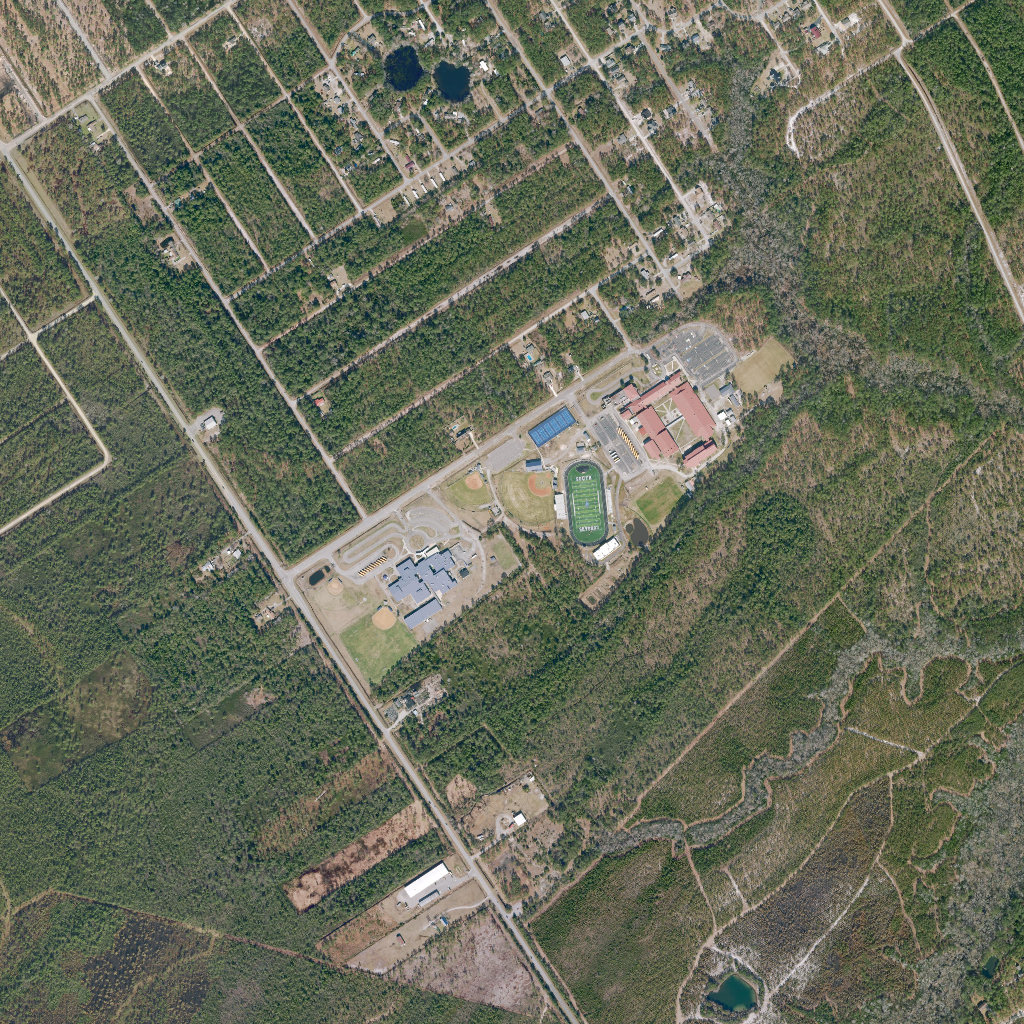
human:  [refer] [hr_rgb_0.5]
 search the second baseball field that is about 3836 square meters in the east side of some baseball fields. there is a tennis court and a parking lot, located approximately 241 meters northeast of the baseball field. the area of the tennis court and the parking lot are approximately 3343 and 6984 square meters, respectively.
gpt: <box>[[43, 45, 48, 50, 0]]</box>